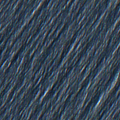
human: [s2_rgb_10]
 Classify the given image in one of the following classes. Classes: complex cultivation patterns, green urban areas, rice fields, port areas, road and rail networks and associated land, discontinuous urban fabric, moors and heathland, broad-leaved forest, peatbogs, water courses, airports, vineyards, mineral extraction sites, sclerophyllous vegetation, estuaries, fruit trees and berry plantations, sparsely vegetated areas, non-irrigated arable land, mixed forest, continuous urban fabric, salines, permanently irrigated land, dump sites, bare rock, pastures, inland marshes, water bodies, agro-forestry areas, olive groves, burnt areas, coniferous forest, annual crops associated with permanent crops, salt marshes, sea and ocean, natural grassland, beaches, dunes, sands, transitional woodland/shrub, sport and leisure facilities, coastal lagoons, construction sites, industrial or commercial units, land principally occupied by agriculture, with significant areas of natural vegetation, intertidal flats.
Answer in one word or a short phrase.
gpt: continuous urban fabric